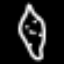
Label: line